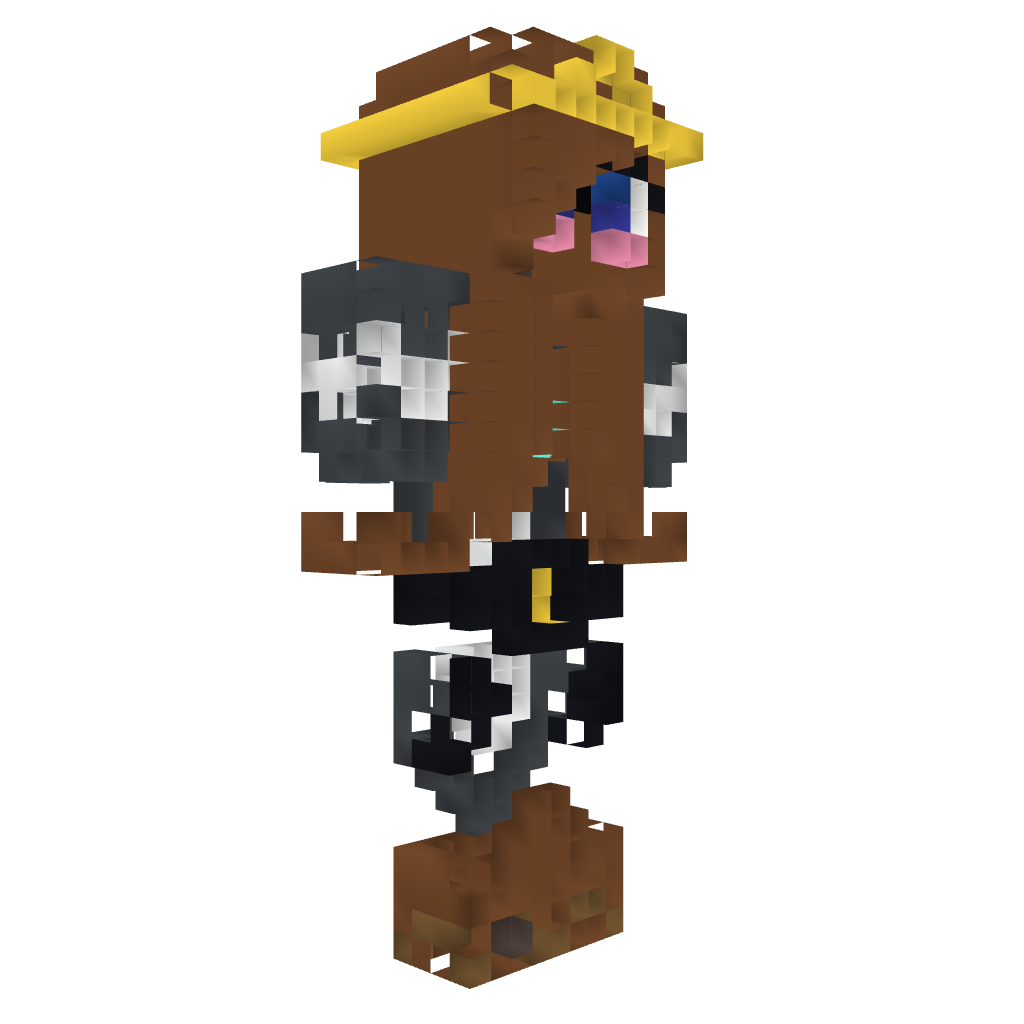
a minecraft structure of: Princess Statue